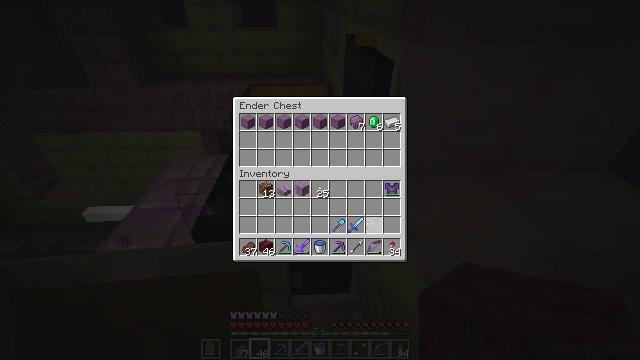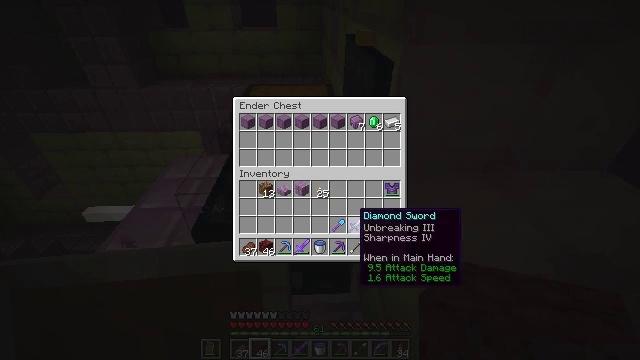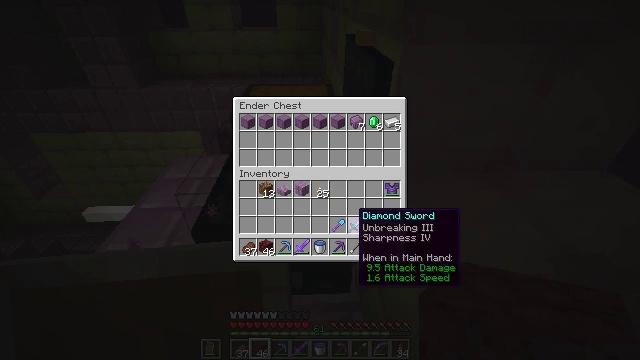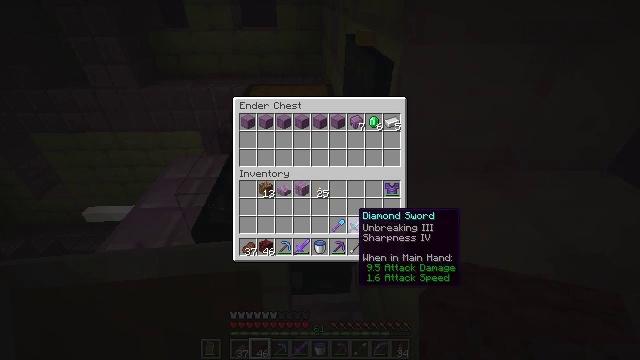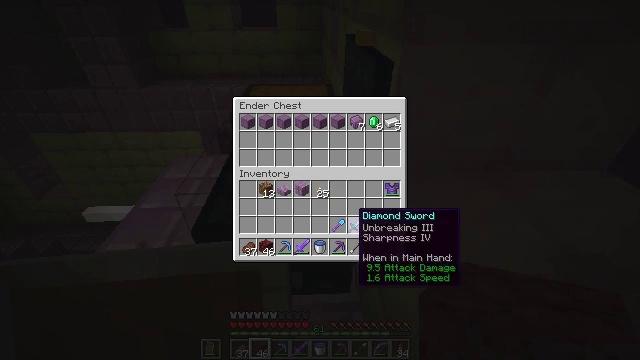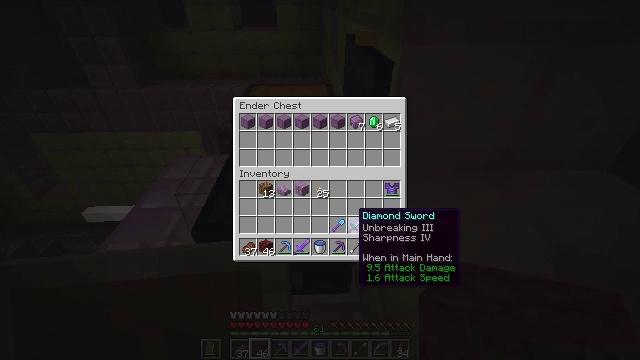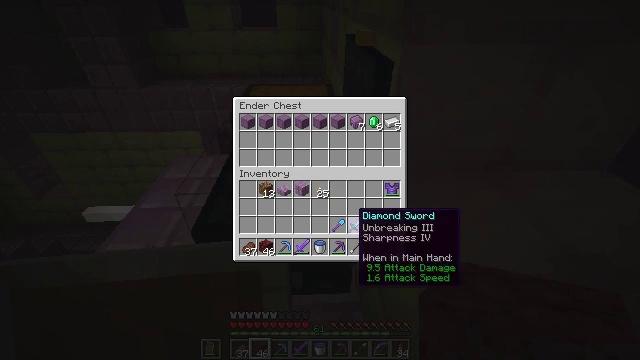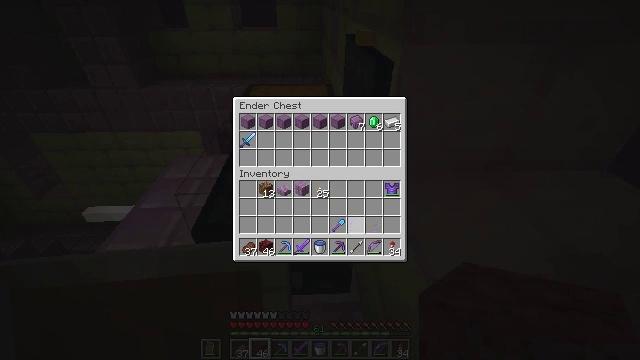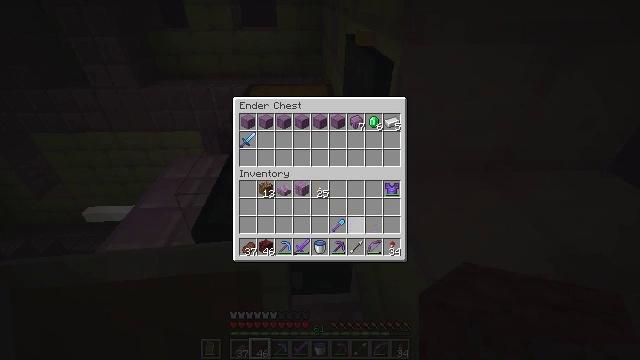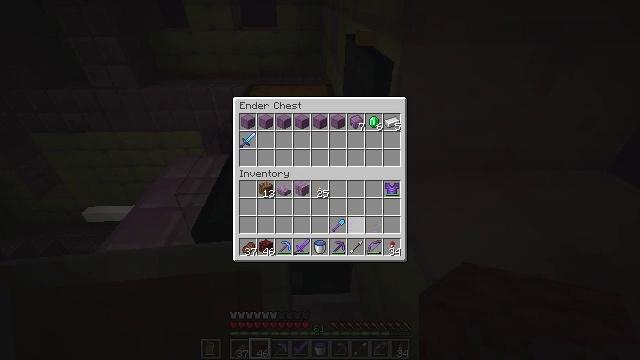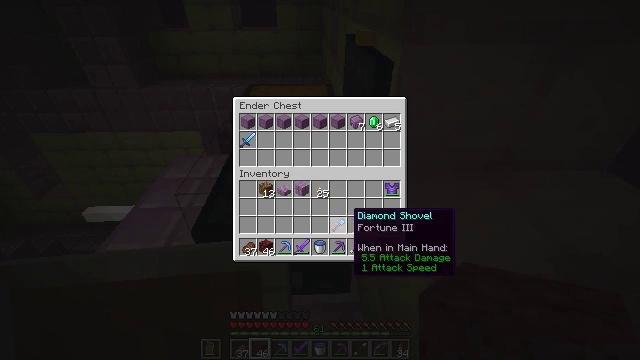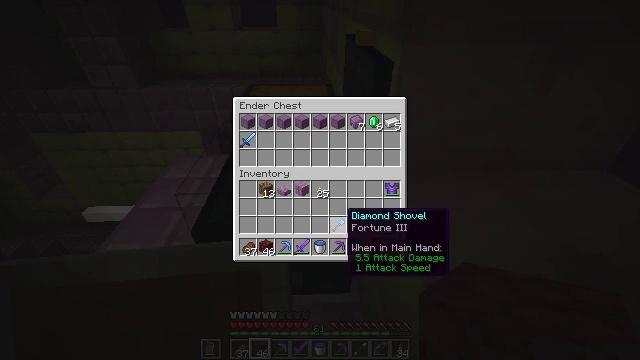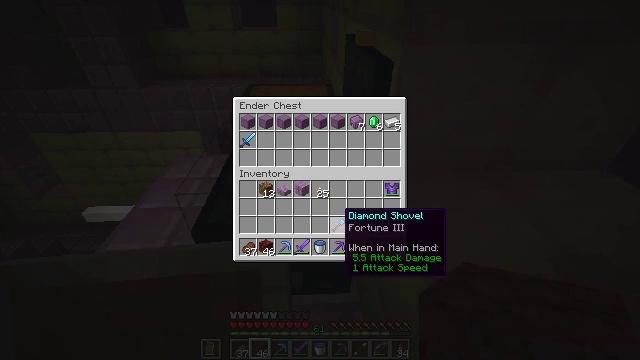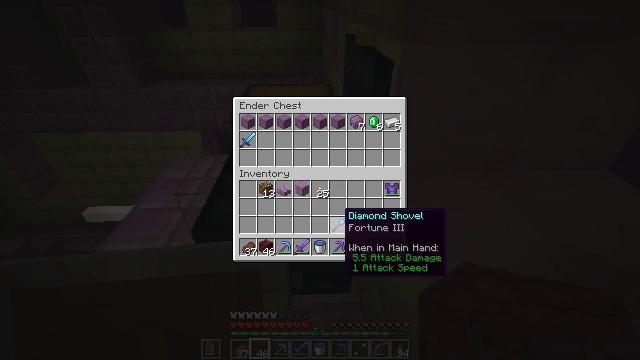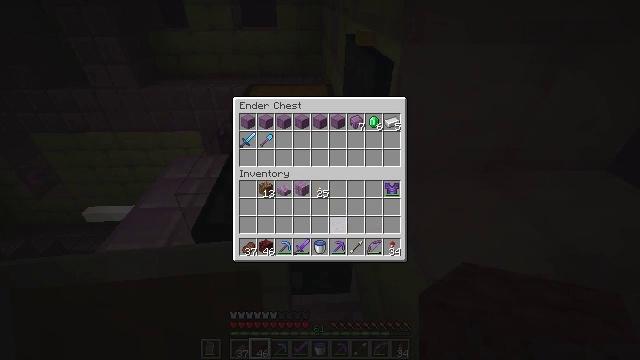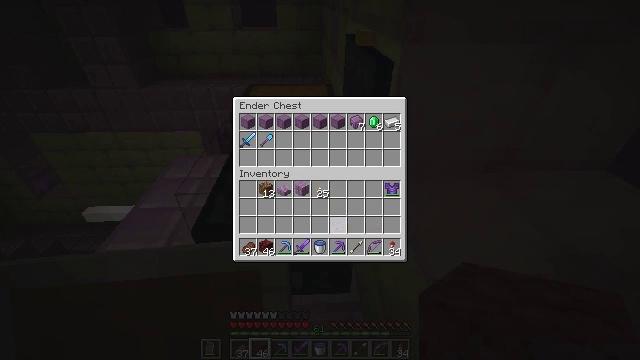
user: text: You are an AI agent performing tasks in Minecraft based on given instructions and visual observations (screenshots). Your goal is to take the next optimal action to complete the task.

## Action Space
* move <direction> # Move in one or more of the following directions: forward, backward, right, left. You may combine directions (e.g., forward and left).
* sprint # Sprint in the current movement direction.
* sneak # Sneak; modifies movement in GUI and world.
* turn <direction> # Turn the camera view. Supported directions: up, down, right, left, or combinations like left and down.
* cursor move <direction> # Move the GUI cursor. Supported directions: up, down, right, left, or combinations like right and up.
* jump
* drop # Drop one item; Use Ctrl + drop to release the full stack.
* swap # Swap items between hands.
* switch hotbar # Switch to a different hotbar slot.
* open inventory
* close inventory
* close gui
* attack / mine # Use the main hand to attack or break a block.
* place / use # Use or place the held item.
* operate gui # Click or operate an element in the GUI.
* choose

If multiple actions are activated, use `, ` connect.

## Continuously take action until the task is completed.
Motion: motion action
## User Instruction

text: Gather the chest from its place.
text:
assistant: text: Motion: sneak, turn left
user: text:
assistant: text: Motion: sneak
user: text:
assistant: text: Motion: sneak
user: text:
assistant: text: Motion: sneak
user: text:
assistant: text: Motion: sneak
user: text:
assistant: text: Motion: sneak
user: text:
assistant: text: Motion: sneak, use / place
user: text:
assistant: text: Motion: sneak, use / place
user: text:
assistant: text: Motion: sneak, use / place
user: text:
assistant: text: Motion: sneak, use / place
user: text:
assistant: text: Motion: sneak
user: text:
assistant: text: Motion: sneak
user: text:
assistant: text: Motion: sneak
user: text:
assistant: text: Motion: sneak, use / place
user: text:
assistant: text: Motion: sneak, use / place
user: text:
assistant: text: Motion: sneak, use / place
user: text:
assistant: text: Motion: sneak
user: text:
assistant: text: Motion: sneak
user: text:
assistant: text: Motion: sneak
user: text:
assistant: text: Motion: sneak, turn up
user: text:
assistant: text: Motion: sneak, turn up
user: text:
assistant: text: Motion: sneak, turn up
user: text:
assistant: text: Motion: sneak
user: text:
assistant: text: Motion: sneak
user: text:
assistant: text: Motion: sneak
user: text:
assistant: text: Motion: sneak, turn left
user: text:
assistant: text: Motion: sneak, turn left
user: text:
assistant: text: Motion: sneak
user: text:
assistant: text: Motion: sneak
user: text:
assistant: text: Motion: sneak